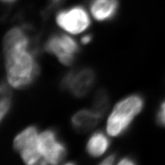
Tissue sample: ovarian
Magnification: 5.0x
Cell type: Fibroblasts
Senescence state: senescent